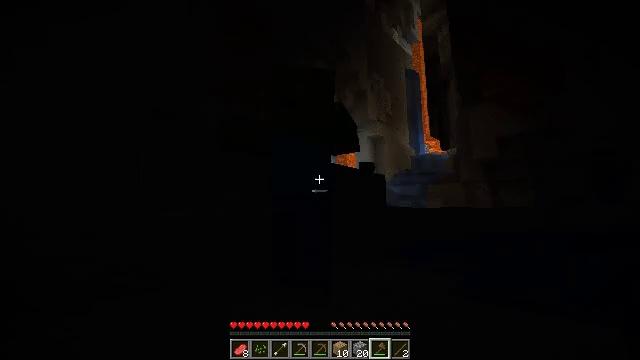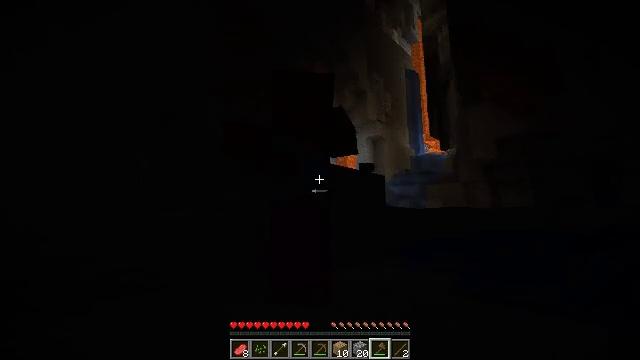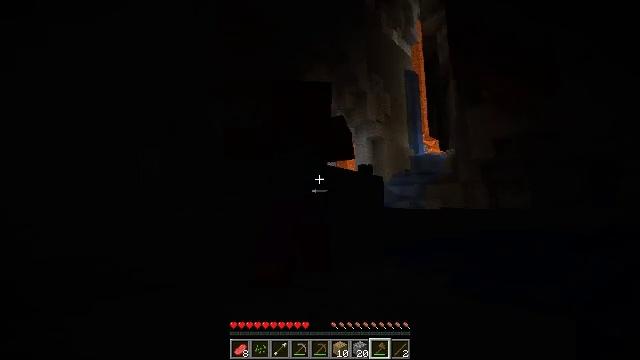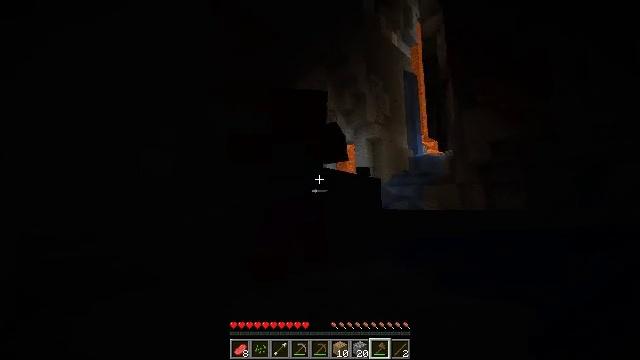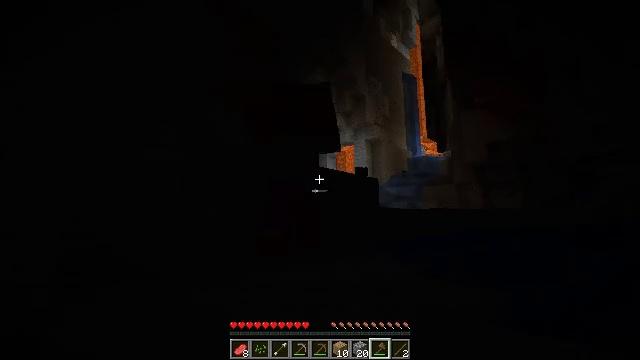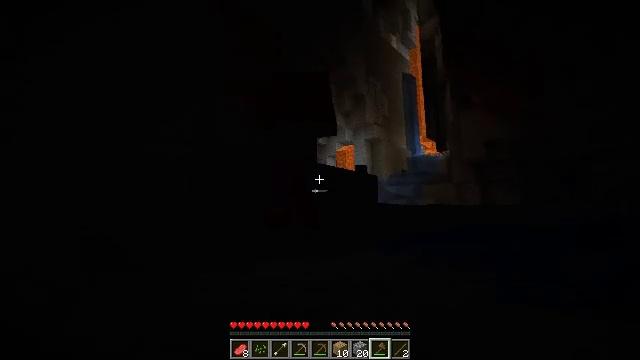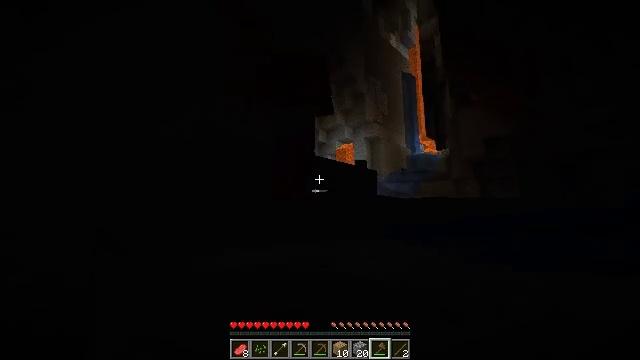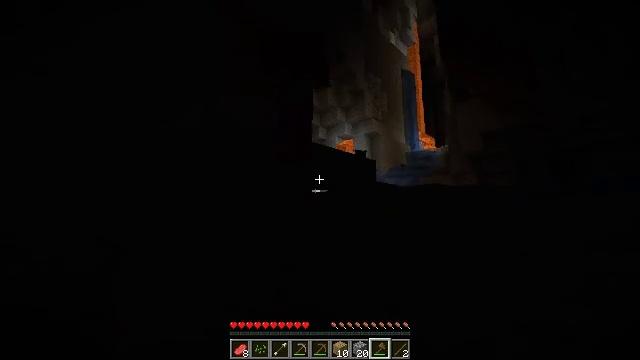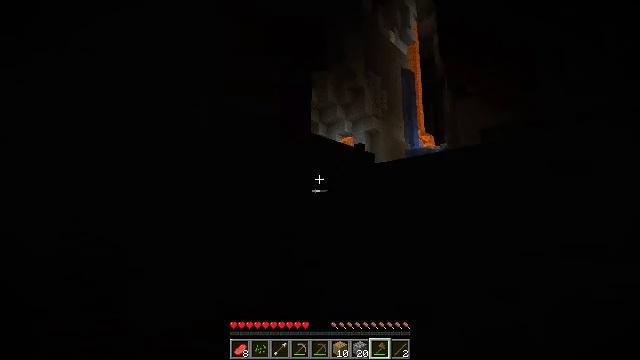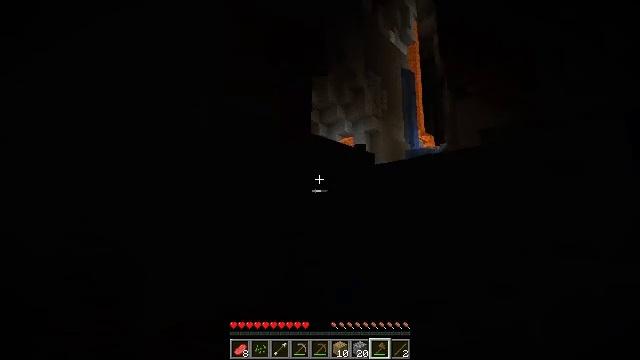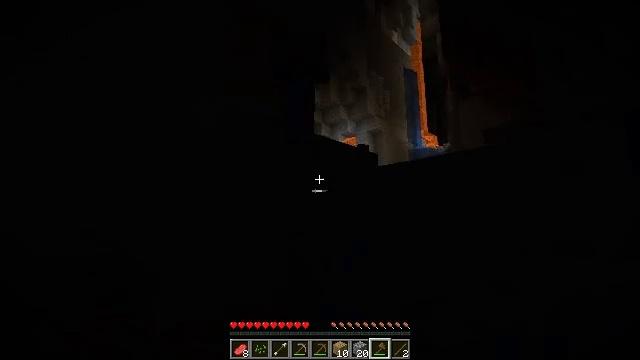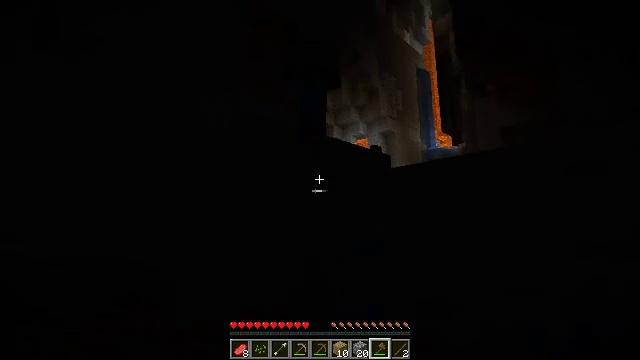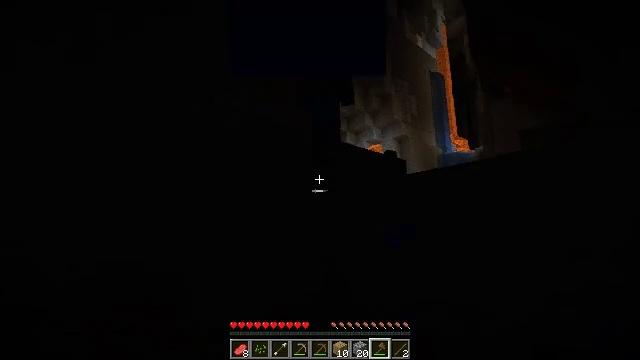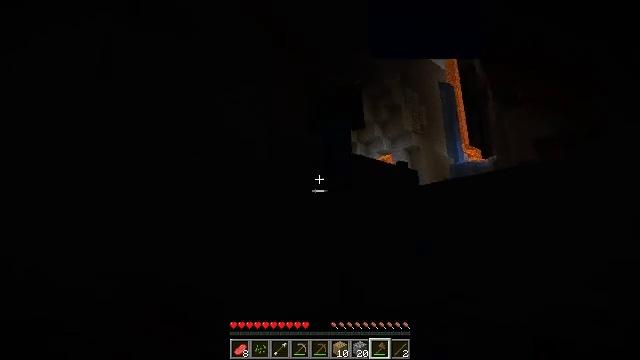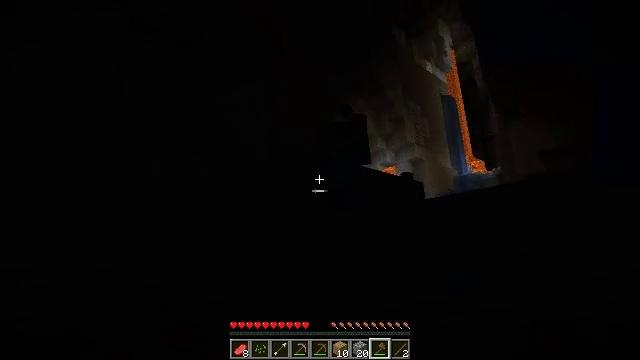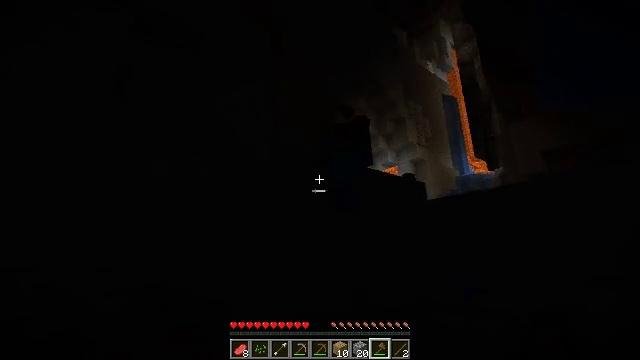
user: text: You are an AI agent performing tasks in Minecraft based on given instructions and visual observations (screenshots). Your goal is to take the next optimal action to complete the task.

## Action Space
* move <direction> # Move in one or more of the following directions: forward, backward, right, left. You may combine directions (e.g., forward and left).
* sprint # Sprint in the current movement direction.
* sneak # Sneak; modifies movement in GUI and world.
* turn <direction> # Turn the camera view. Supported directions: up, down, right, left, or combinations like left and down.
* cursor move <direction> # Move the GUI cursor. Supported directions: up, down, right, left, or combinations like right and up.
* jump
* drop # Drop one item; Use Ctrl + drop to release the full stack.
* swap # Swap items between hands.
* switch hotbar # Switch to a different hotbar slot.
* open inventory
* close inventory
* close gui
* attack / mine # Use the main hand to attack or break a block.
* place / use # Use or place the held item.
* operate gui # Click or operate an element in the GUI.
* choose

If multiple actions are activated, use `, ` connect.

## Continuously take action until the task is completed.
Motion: motion action
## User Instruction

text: Combat the zombie.
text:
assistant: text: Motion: move back
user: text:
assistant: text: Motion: move back
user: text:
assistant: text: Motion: move back
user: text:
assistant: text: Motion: move back
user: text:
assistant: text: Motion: no_op
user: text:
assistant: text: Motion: no_op
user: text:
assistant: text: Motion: no_op
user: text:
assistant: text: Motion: no_op
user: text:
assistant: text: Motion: move forward
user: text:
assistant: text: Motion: move forward
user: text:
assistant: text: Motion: move forward, turn left
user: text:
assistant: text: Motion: move forward, turn left and up
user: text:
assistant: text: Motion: move forward, turn left and up
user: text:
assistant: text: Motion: move forward, turn up
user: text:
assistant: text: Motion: move forward
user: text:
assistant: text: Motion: move forward
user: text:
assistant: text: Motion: move forward, jump
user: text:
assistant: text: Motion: move forward, turn right, jump
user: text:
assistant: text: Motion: move forward, jump
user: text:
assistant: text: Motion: move forward, turn right, jump
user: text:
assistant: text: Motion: move forward, turn right and down, jump
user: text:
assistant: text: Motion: move forward, jump
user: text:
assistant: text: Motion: move forward, turn down, jump
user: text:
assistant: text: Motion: move forward, turn down, jump
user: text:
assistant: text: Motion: move forward, turn right and down, jump
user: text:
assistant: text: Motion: move forward, turn down, jump
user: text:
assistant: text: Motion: move forward, attack / mine
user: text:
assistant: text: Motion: turn right, attack / mine
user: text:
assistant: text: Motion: move back, attack / mine
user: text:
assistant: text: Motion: move back, attack / mine